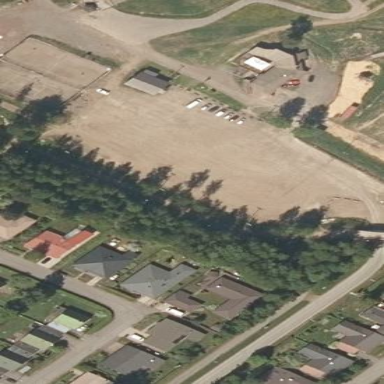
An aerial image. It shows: Parking area with sandy surface designated for pistes.